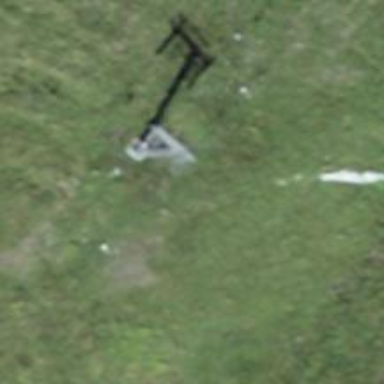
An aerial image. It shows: Pylon for aerialway.